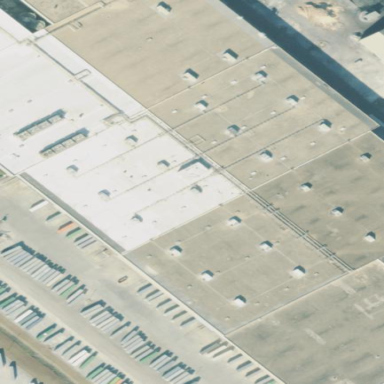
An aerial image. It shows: Industrial building.